Interaction volume radius: 10 \u00c5
Interaction volume height: 30 \u00c5
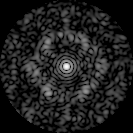
Disorder parameter: 0.7339